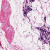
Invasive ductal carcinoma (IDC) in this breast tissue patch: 0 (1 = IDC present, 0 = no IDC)